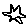
Label: star